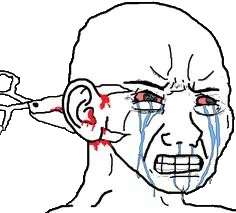
Label: 5_Crying_Wojak